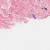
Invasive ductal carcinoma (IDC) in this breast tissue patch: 0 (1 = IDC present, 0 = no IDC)